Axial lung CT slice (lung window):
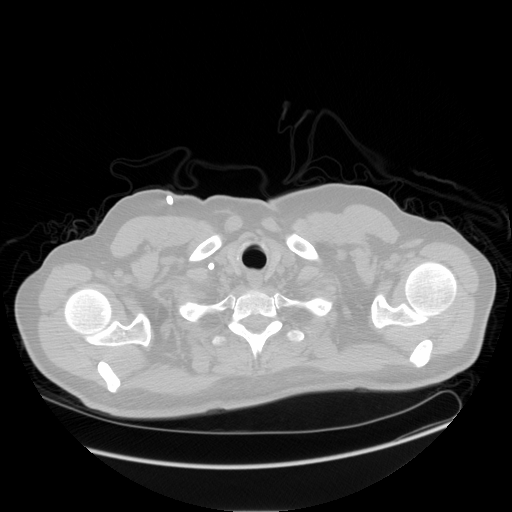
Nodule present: no